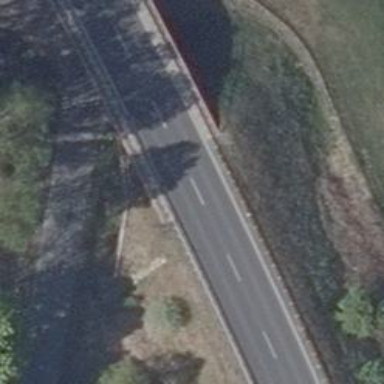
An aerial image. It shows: Primary highway motorroad on asphalt bridge.